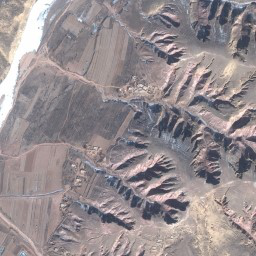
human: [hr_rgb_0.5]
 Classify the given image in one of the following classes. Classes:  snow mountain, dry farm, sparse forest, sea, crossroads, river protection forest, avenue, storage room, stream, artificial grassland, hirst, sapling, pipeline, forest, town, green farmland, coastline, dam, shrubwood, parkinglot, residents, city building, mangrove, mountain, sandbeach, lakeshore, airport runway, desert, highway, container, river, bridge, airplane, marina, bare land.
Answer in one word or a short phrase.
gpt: mountain